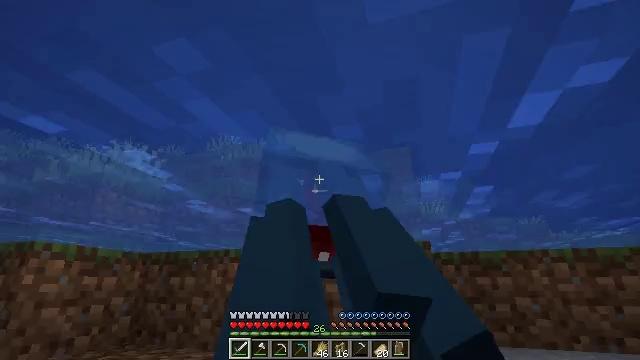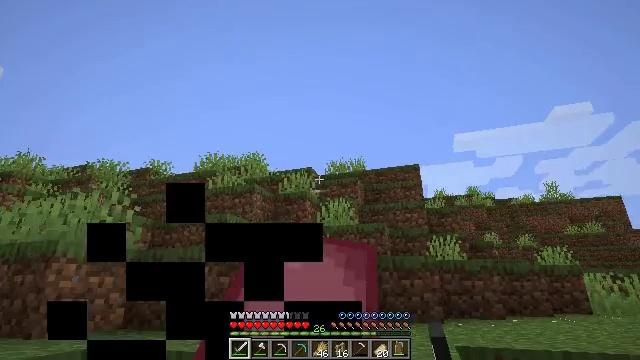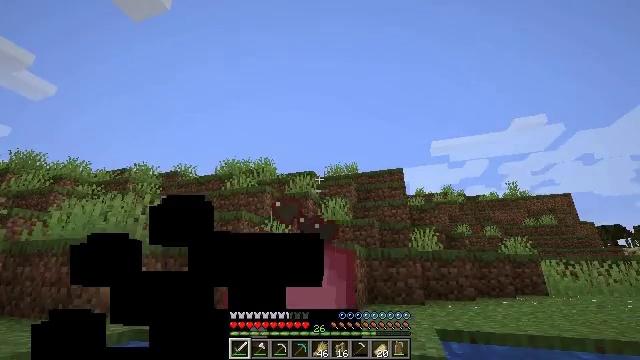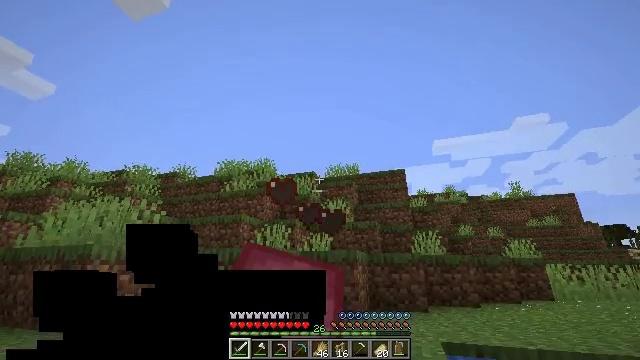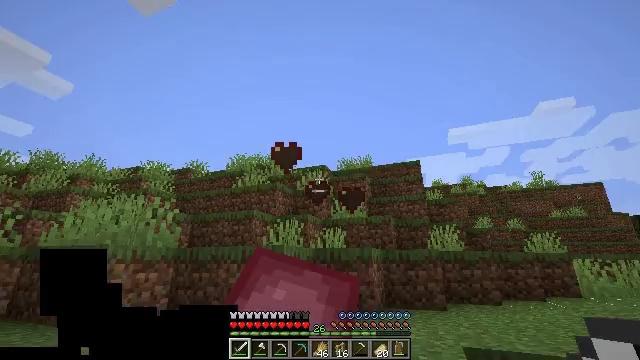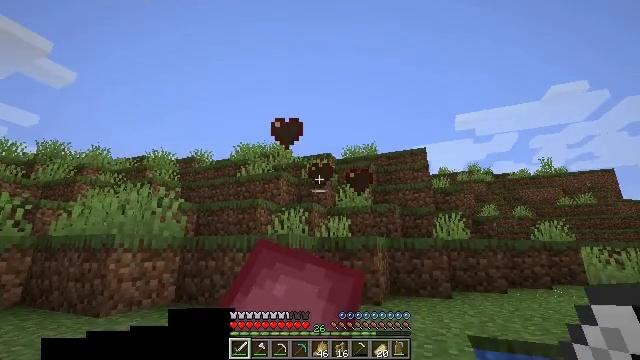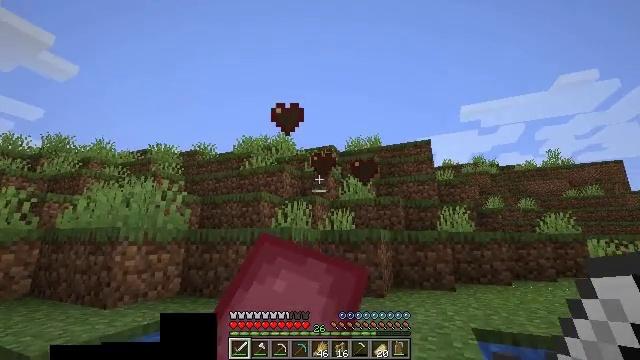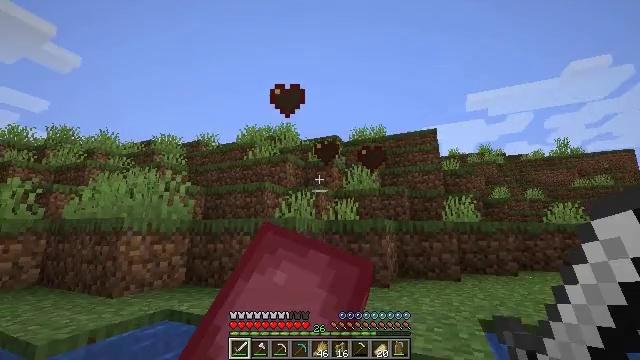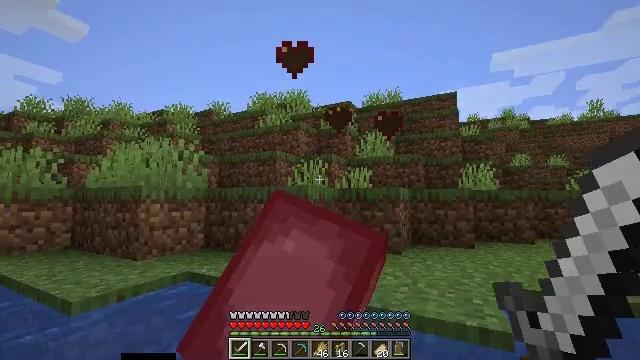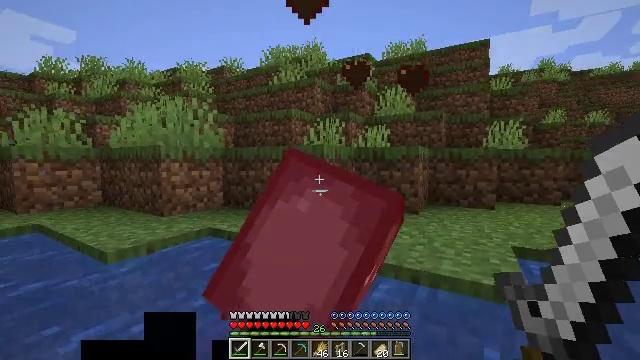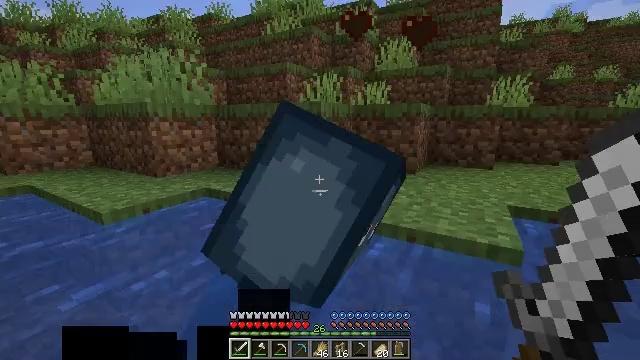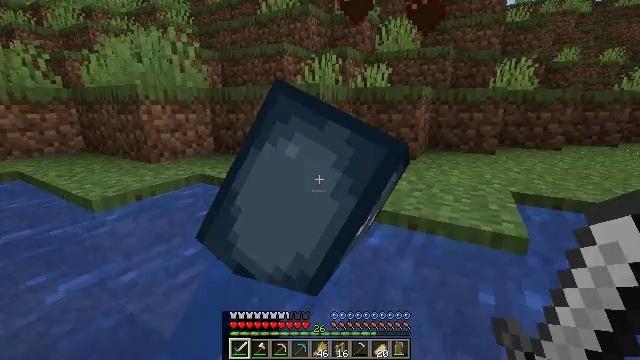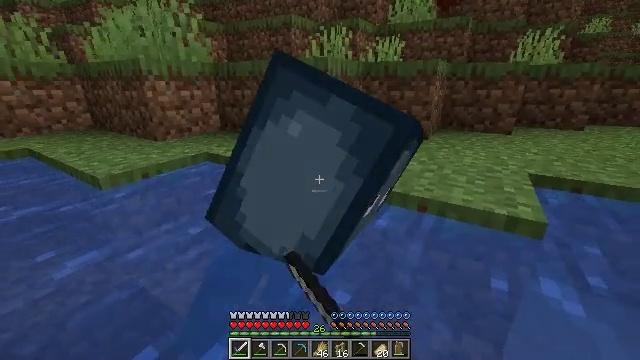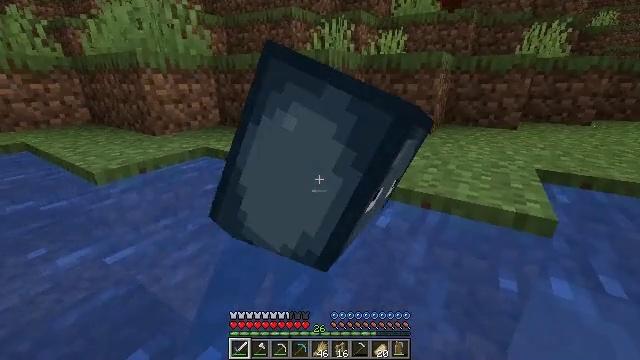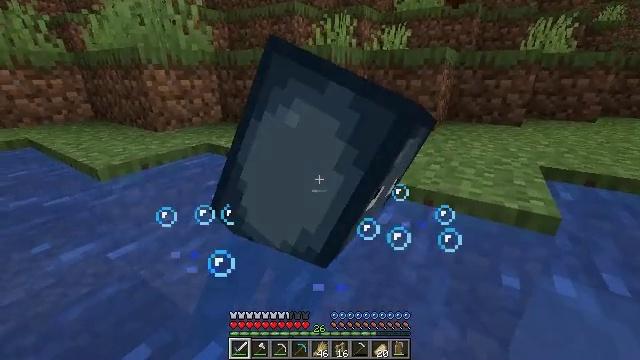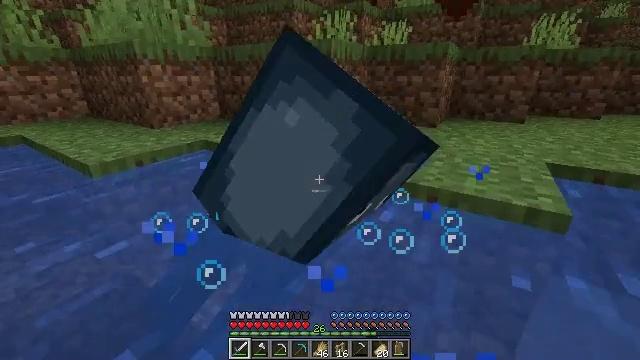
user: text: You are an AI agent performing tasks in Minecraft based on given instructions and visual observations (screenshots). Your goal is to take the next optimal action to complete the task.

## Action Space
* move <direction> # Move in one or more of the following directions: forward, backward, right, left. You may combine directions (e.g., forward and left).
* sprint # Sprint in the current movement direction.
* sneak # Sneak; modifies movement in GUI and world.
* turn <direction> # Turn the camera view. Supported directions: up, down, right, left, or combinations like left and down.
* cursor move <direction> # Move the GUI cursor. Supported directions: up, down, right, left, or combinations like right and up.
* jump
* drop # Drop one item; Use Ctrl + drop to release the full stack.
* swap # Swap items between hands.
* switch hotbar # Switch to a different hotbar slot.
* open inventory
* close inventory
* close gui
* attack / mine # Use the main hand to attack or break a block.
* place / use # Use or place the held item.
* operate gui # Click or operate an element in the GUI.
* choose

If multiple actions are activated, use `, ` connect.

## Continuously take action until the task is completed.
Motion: motion action
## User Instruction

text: Kill mobs.
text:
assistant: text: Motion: no_op
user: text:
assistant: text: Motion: no_op
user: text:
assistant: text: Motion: no_op
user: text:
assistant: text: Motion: turn left and down
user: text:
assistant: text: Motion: turn left and down
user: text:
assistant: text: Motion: move forward, turn down
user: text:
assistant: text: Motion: move forward, turn down
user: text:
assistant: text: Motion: move forward, turn left and down
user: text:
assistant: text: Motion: move forward, turn left and down
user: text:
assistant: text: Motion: move forward, turn down
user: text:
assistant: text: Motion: turn down, attack / mine
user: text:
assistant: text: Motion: turn left and down, attack / mine
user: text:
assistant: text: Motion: attack / mine
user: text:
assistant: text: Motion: attack / mine
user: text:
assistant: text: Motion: attack / mine
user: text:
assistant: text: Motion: no_op